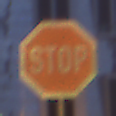
Verkehrszeichen: Stop
Umgebung: Outdoor, Urban
Tageszeit: Night
Wetter: PartlyCloudy
Licht: Artificial
Jahreszeit: NotSpecified
Kontrast: HighContrast